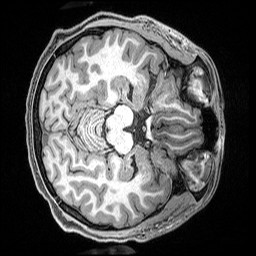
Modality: T1w
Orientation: axial
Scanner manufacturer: siemens
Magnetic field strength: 3 T
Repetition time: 2.5 s
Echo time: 0.0029 s